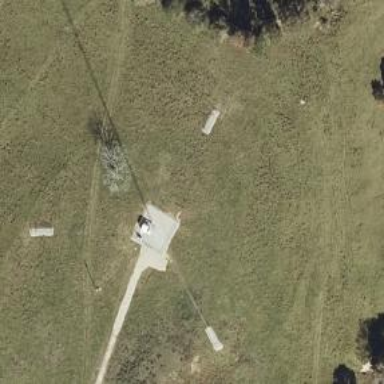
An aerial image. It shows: Mast tower used for communication.